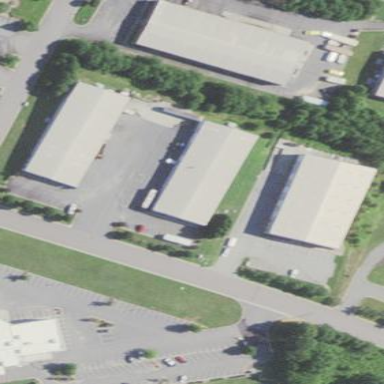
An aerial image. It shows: Commercial building.